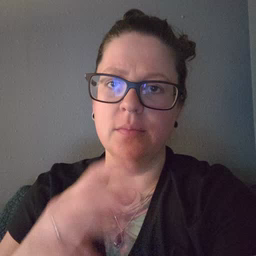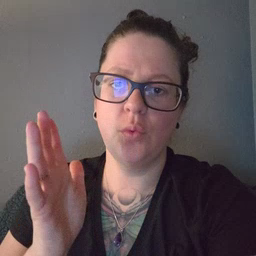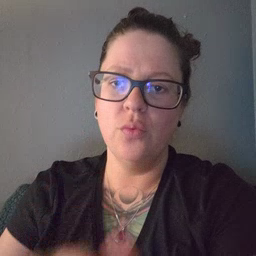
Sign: talk